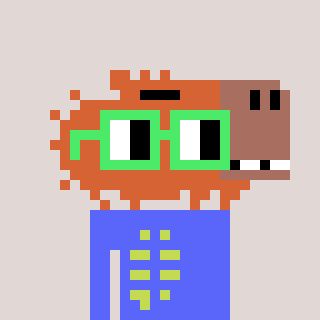
a pixel art character with square light green glasses, a capybara-shaped head and a purple-colored body on a warm background